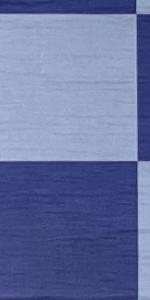
Label: Empty